Interaction volume radius: 5 \u00c5
Interaction volume height: 10 \u00c5
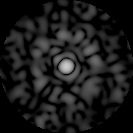
Disorder parameter: 0.8608